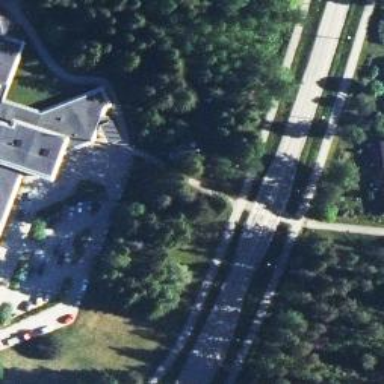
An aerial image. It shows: Cycleway.